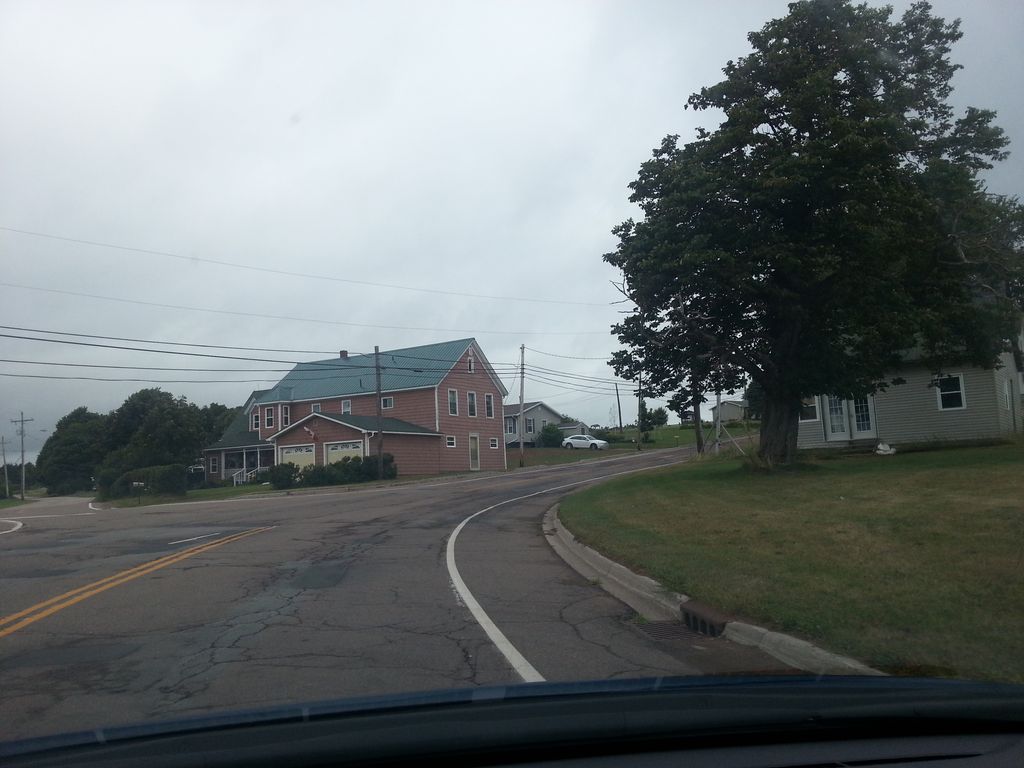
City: charlottetown